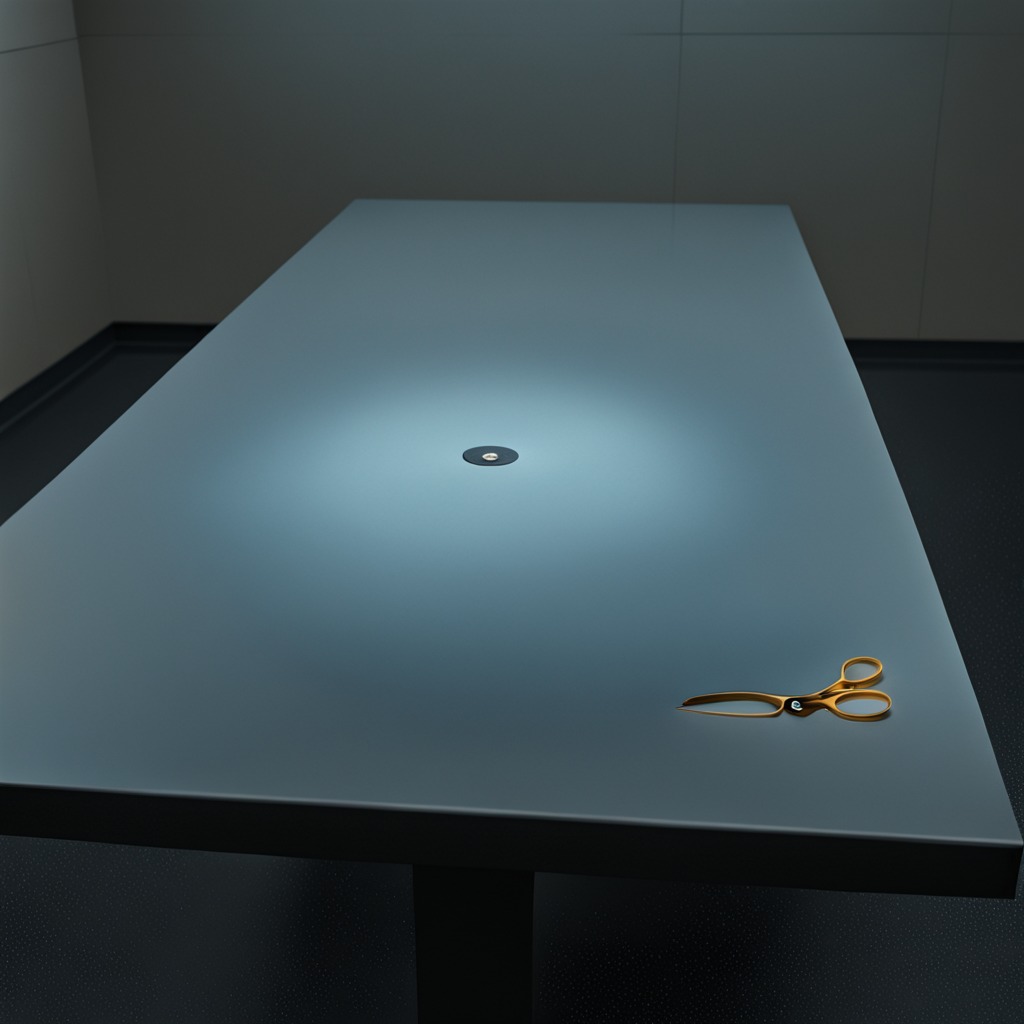
A scissor lying on a clean empty table in a railway signal maintenance room lit by harsh overhead fluorescents photorealistic surface textures crisp shadows high dynamic range